Field crop: maize
Growth stage: 2
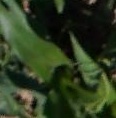
Species: maize